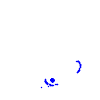
Particle: kaon